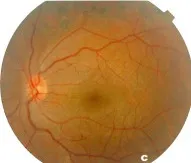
Colour images of the retina before and after operation. (c) Reattachment of retina after vitrectomy.
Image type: ophthalmic_imaging (fundus_photograph)